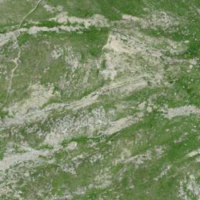
EUNIS habitat code: 31
Species observed at this site:
Bartsia alpina